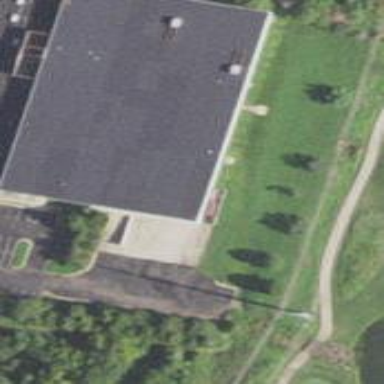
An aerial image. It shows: Data center building.